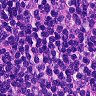
Metastatic tissue present: no